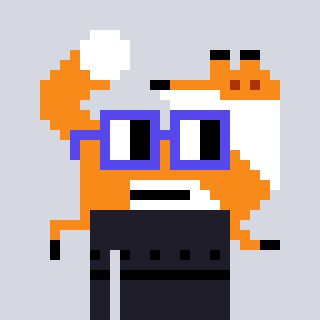
a pixel art character with square blue glasses, a fox-shaped head and a grayscale-colored body on a cool background